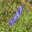
Label: 1